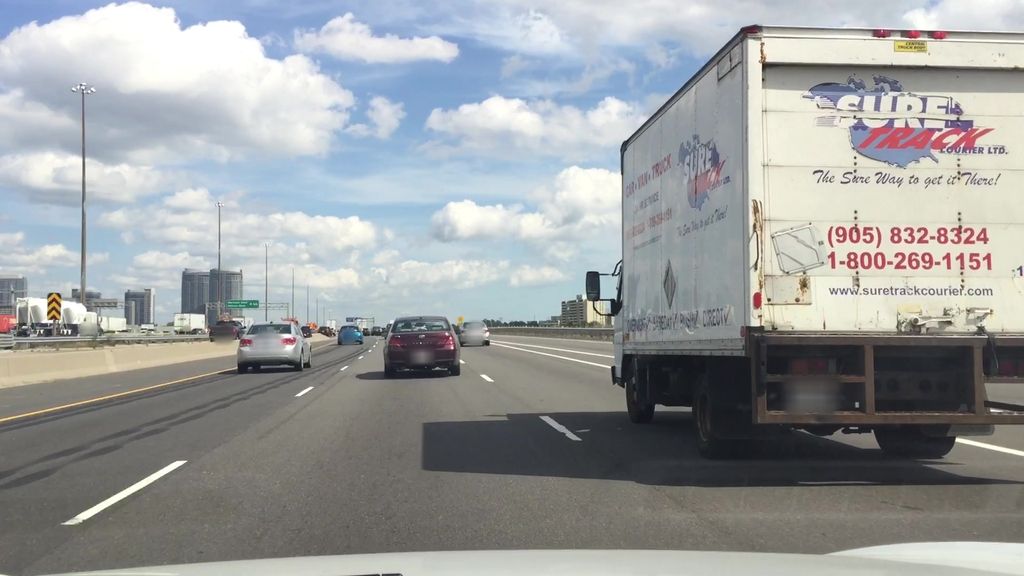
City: toronto